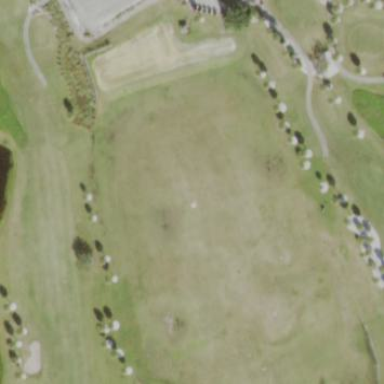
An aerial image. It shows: Grassy area used as driving range for golf.